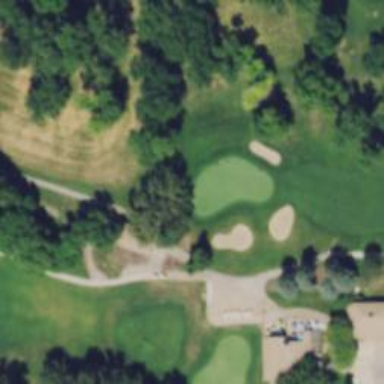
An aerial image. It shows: Golf hole.